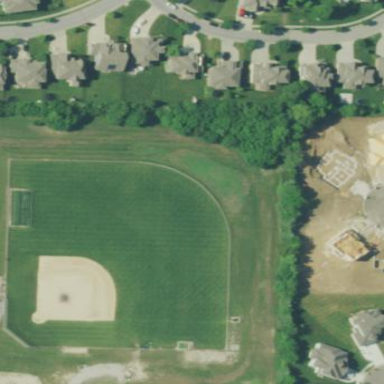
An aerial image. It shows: Baseball pitch for leisure and sports activities.